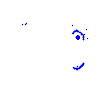
Particle: electron